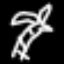
Label: palm tree